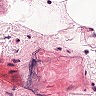
Metastatic tissue present: no